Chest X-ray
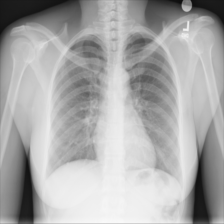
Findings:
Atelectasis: negative
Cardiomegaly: negative
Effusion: negative
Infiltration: negative
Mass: negative
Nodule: negative
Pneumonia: negative
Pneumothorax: negative
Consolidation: negative
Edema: negative
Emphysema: negative
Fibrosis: negative
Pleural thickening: negative
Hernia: negative